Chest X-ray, AP view. Patient: 73 years old, sex F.
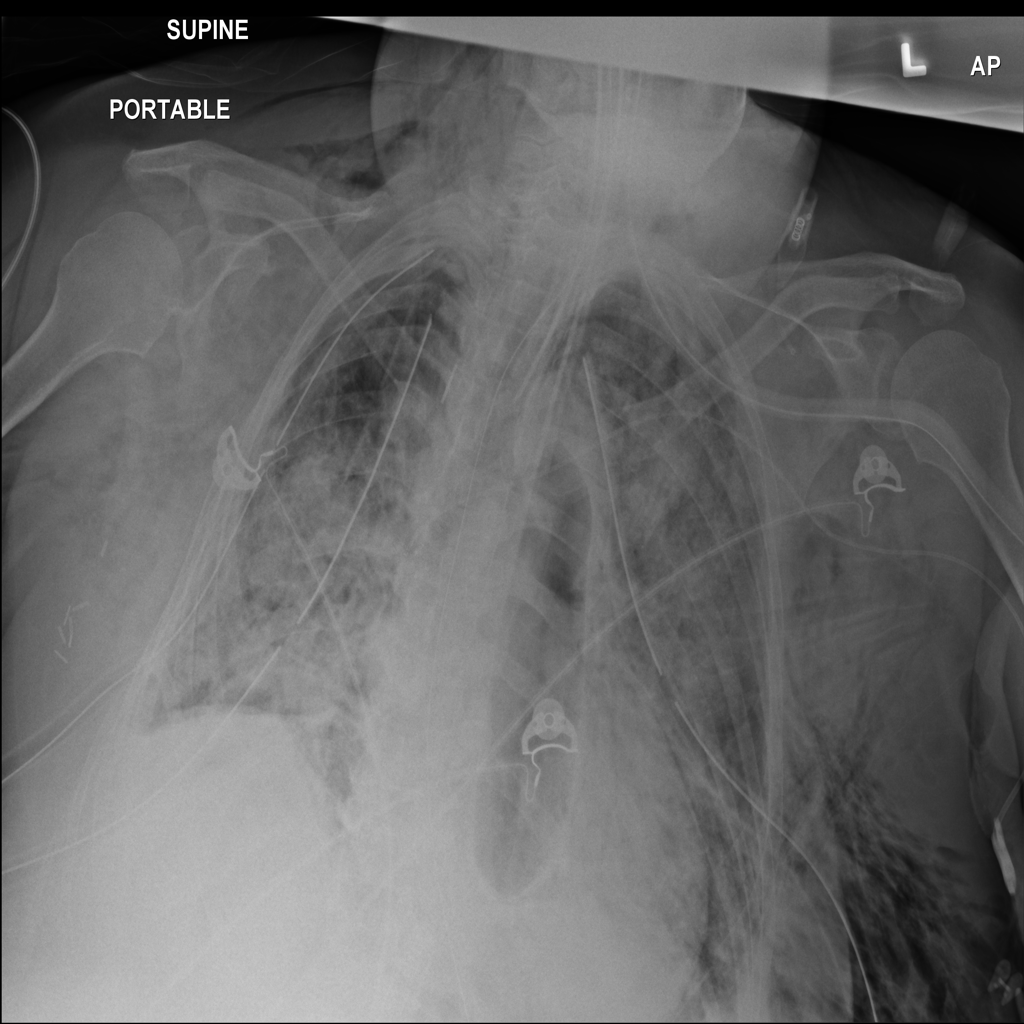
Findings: Emphysema, Pneumothorax